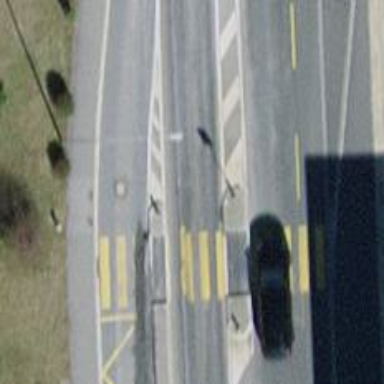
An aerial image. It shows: Asphalt road with primary highway designation. There is designated left lane for cyclists.